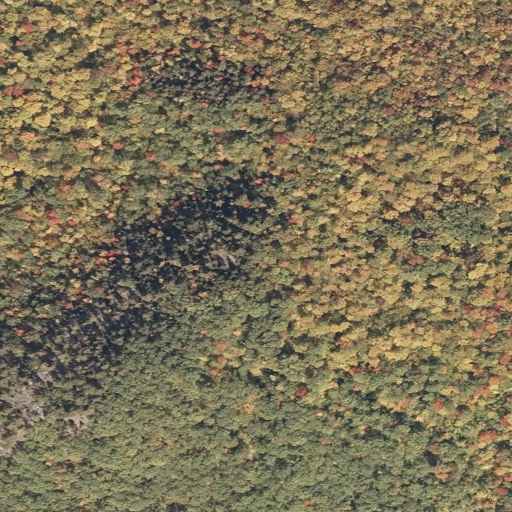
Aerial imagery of mountain in Maine named The Roost containing deciduous forest, mixed forest, and evergreen forest